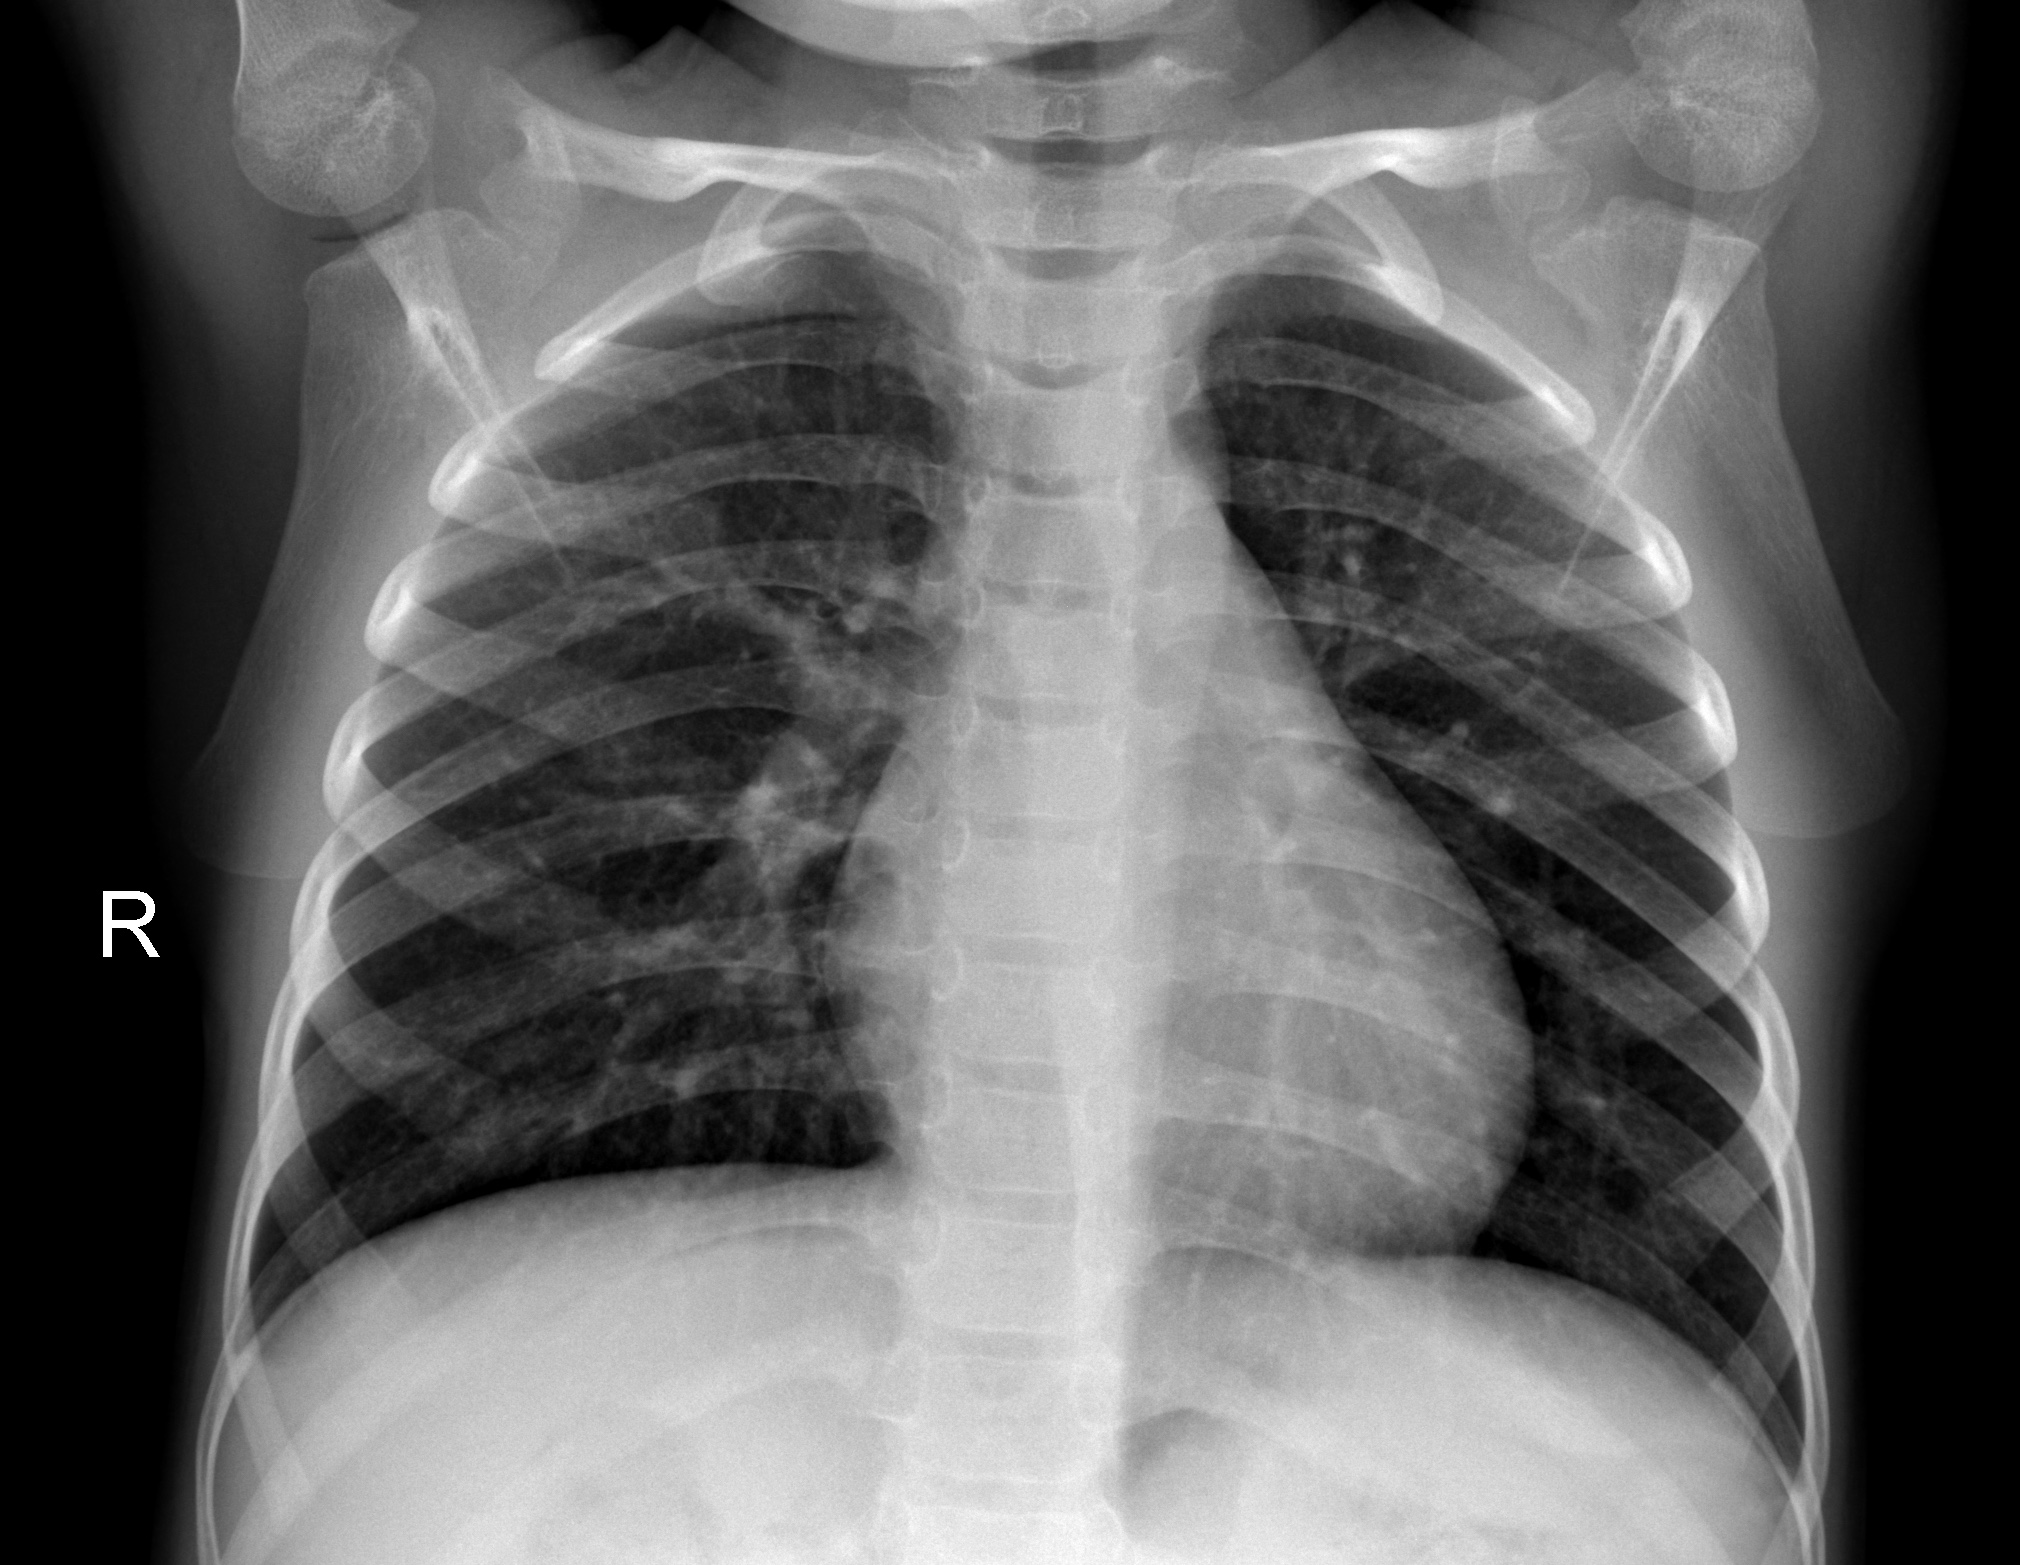
Diagnosis: NORMAL